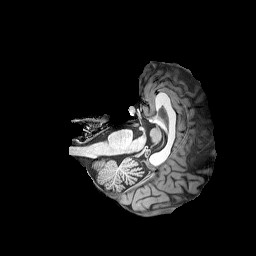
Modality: T1w
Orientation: axial
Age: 28
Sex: female
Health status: healthy